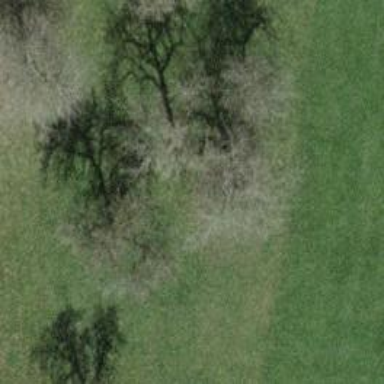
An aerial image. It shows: Single tag "natural: tree."